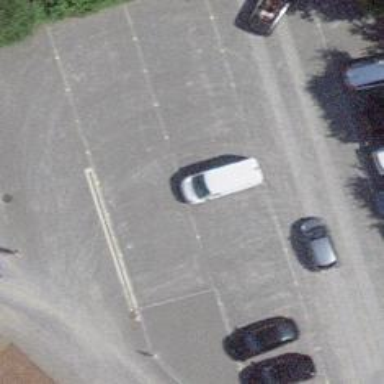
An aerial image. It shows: Parking area with surface.